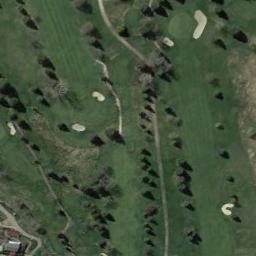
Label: golf_course